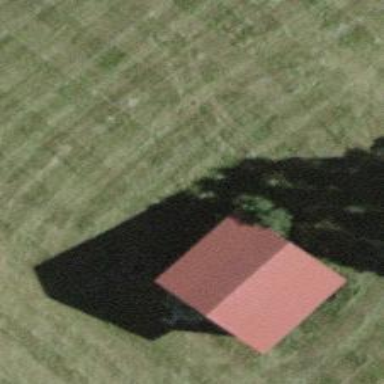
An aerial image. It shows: Rural barn.